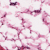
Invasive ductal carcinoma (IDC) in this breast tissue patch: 0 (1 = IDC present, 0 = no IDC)